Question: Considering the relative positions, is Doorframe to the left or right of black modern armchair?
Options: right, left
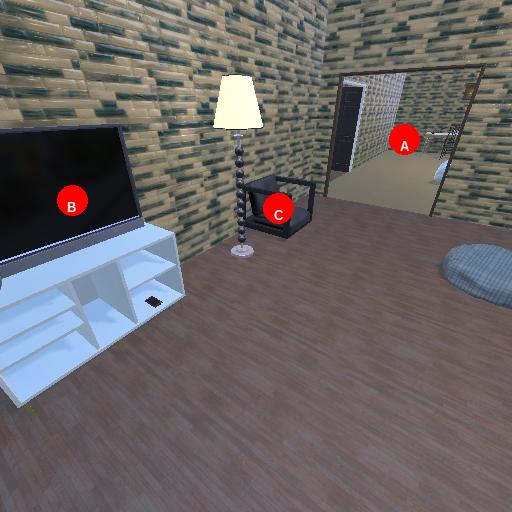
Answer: right